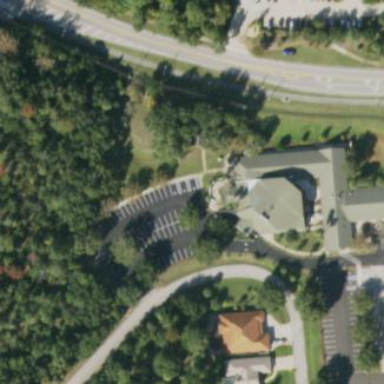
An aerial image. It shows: Building that serves as place of worship.